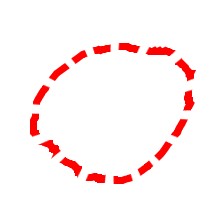
Shape: circle